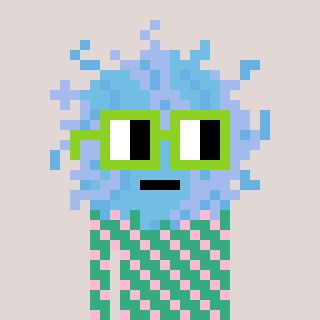
a pixel art character with square light green glasses, a lint-shaped head and a teal-colored body on a warm background